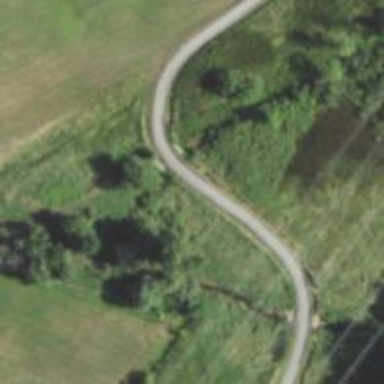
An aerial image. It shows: Cycleway alongside footpath.